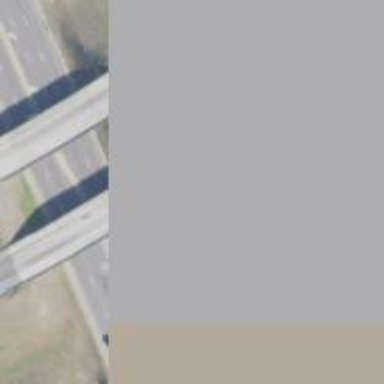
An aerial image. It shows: Bridge over motorway.